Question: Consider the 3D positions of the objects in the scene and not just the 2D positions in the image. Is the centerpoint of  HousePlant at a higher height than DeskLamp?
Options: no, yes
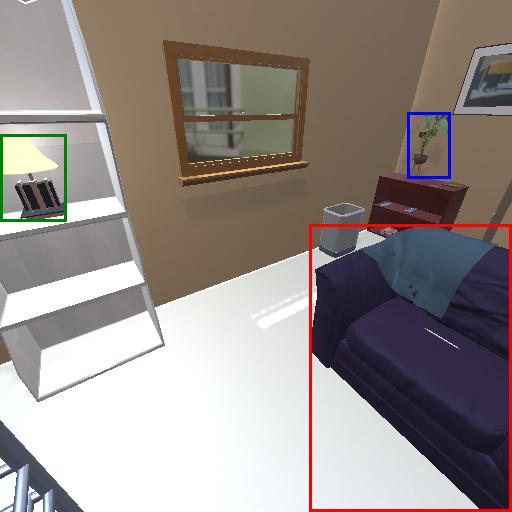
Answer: no